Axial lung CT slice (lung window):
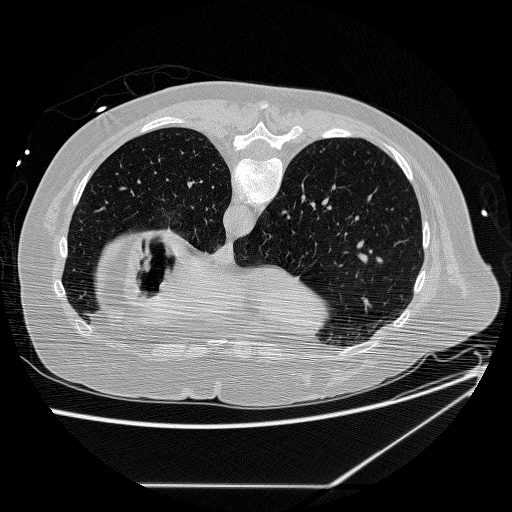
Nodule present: no